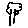
Label: tree